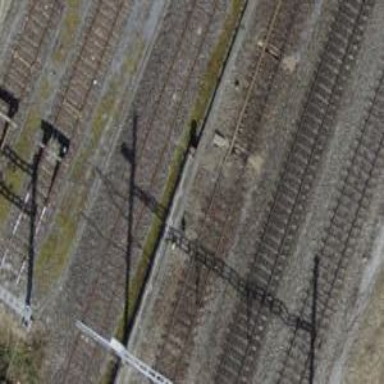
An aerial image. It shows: Railway switch.